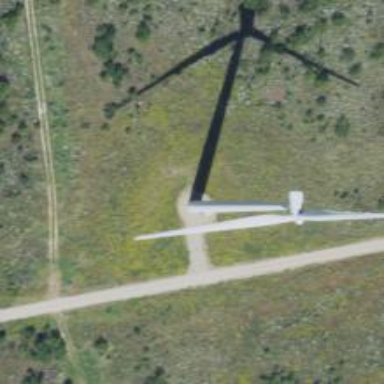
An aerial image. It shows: Wind generator powered by wind. The generator type is horizontal axis and it uses wind turbines.